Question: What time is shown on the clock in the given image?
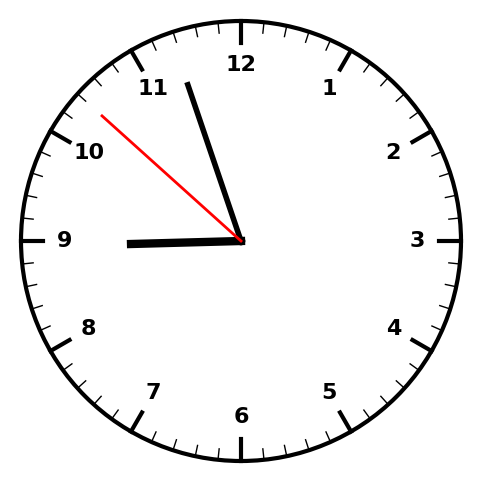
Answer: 08:56:52